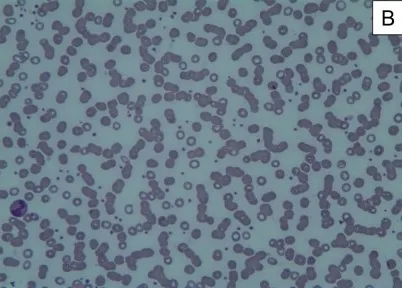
(B) Morphology of peripheral blood with hypochromia, intense rouleaux and thrombocytosis.
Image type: pathology (giemsa)